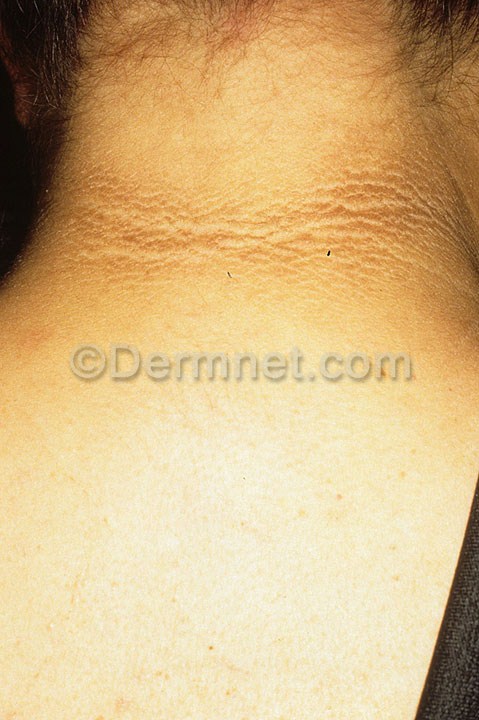
Disease: Systemic Disease